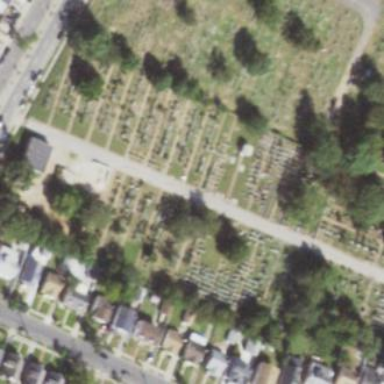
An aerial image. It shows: Sector within cemetery.